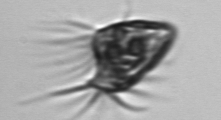
Label: Strombidium_morphotype1